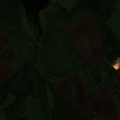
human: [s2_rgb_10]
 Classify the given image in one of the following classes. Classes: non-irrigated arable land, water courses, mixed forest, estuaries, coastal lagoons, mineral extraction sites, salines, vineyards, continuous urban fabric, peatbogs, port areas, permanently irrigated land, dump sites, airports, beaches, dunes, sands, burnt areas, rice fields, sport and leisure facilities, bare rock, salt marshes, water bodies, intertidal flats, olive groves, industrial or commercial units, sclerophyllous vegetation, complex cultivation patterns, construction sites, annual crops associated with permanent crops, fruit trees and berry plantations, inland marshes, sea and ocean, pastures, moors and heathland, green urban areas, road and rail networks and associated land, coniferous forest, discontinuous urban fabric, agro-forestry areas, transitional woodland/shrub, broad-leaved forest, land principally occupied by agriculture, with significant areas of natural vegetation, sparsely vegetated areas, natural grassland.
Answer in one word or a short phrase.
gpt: coniferous forest, mixed forest, transitional woodland/shrub, peatbogs, water bodies